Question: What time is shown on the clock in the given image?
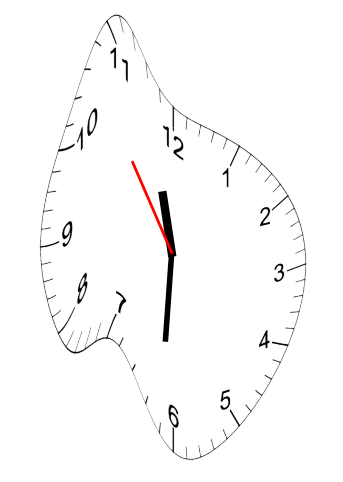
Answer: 11:30:54